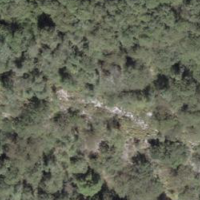
EUNIS habitat code: 41
Species observed at this site:
Vincetoxicum hirundinaria
Ajuga reptans
Prunus avium